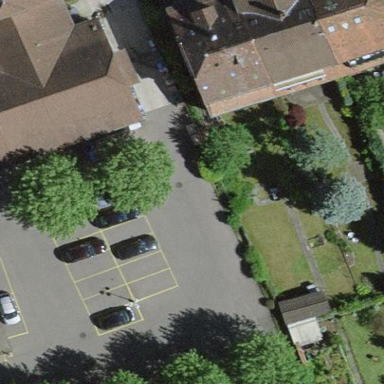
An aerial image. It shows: Parking area with asphalt surface.